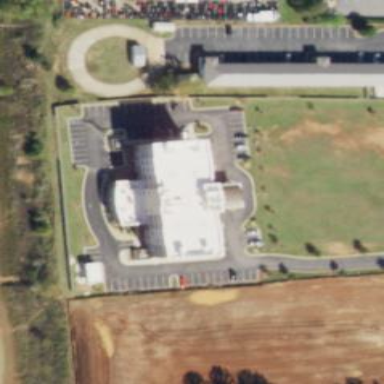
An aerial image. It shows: Hotel building.